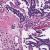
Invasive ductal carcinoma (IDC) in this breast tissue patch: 1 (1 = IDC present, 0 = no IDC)